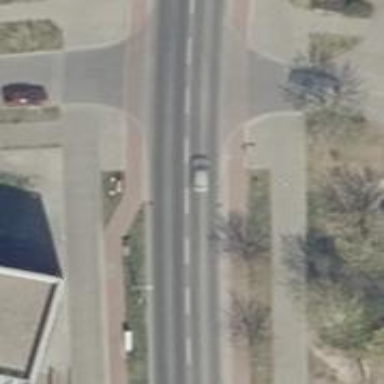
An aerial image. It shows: Tertiary road with asphalt surface and separate sidewalks on both sides. The road has lane markings.